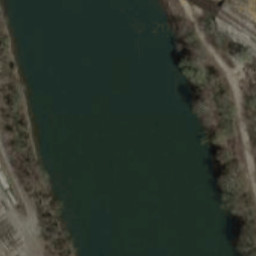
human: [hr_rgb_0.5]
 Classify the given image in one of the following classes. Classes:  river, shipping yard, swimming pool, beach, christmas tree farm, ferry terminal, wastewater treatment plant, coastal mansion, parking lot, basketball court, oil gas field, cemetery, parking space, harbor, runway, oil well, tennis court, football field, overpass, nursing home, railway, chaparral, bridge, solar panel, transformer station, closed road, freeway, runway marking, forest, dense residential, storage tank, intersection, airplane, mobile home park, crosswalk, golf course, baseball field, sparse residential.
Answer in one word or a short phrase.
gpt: river